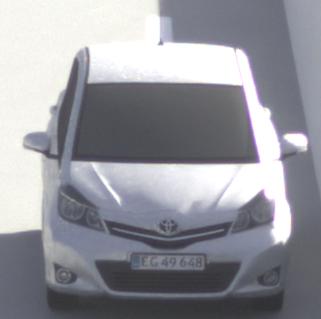
Make: Toyota
Model: Yaris 1.0
Detailed model: Yaris (XP9)
Model produced from: 2009/01
Model produced until: 2010/10
Doors: 3
Color: white
Road condition: dry road
Daytime: morning or afternoon
Contrast: high contrast